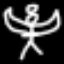
Label: angel